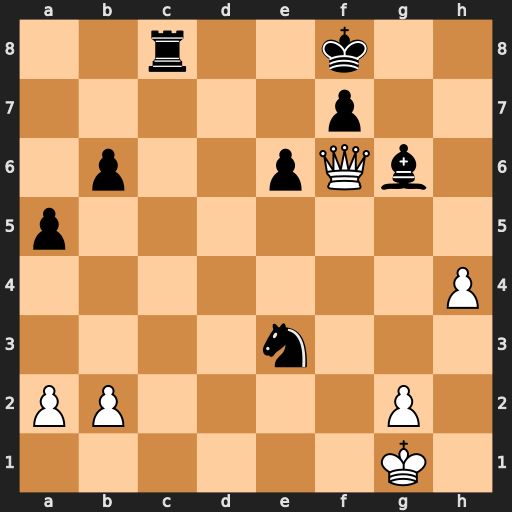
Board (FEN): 2r2k2/5p2/1p2pQb1/p7/7P/4n3/PP4P1/6K1
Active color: w
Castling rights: -
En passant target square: -
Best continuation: Qh8+ Ke7 Qxc8